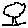
Label: tree